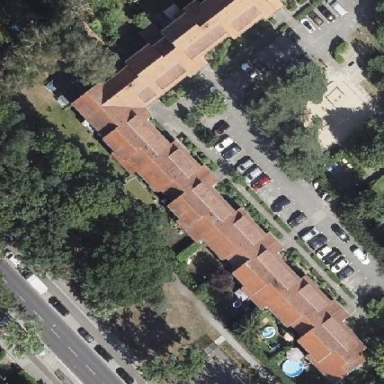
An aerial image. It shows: Terrace building with gabled roof.